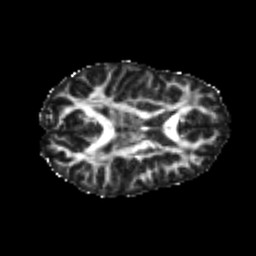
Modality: FA
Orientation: axial
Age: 22
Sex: female
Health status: healthy
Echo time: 0.074 s